Field crop: tomato
Growth stage: 2
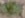
Species: solanum